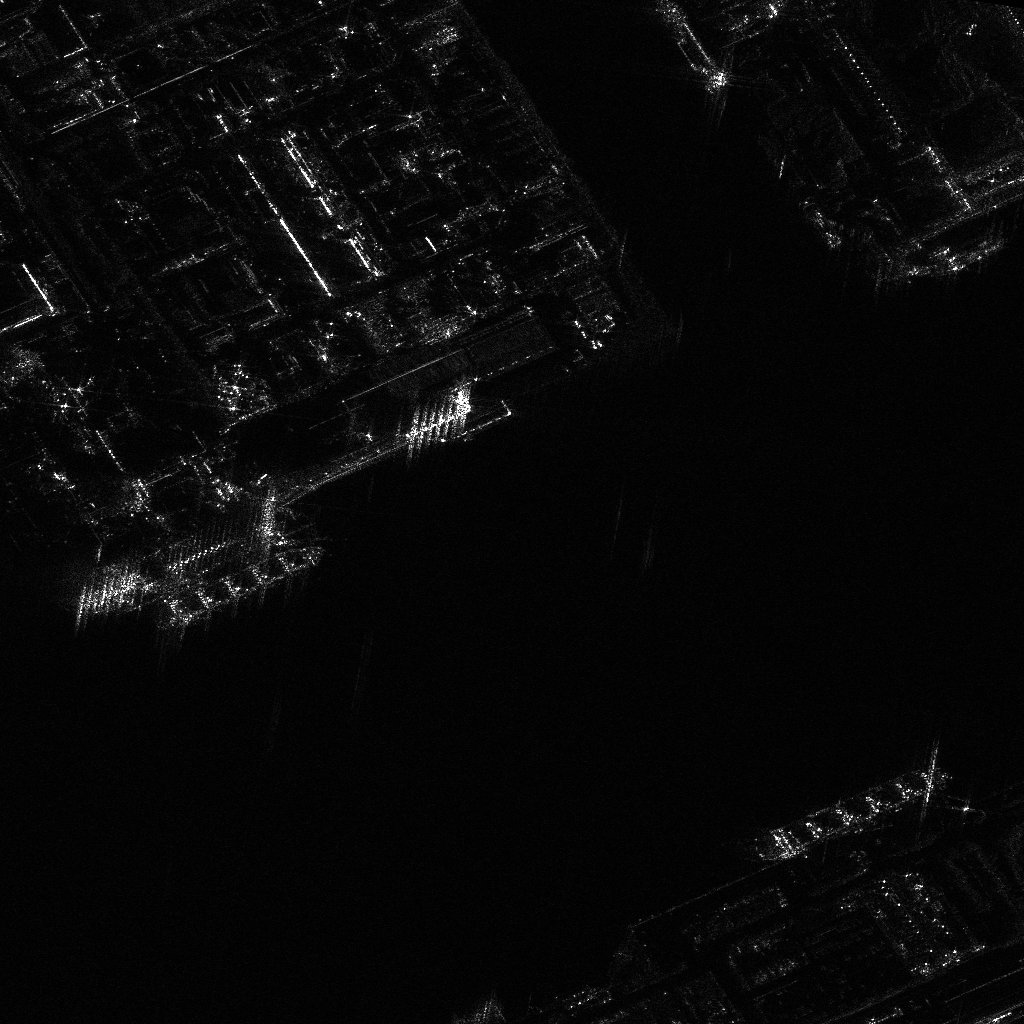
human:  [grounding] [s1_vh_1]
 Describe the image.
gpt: In the satellite image, there is  <ref>1 medium ore-oil </ref> <box>[[81, 68, 85, 88, 70]]</box> located at bottom right,  <ref>1 medium ore-oil </ref> <box>[[22, 45, 26, 66, 70]]</box> located at left,  <ref>1 large container </ref> <box>[[91, 17, 94, 31, 63]]</box> located at top right.